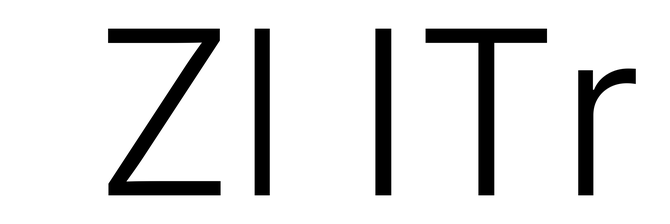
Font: Inter_Light